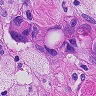
Metastatic tissue present: yes